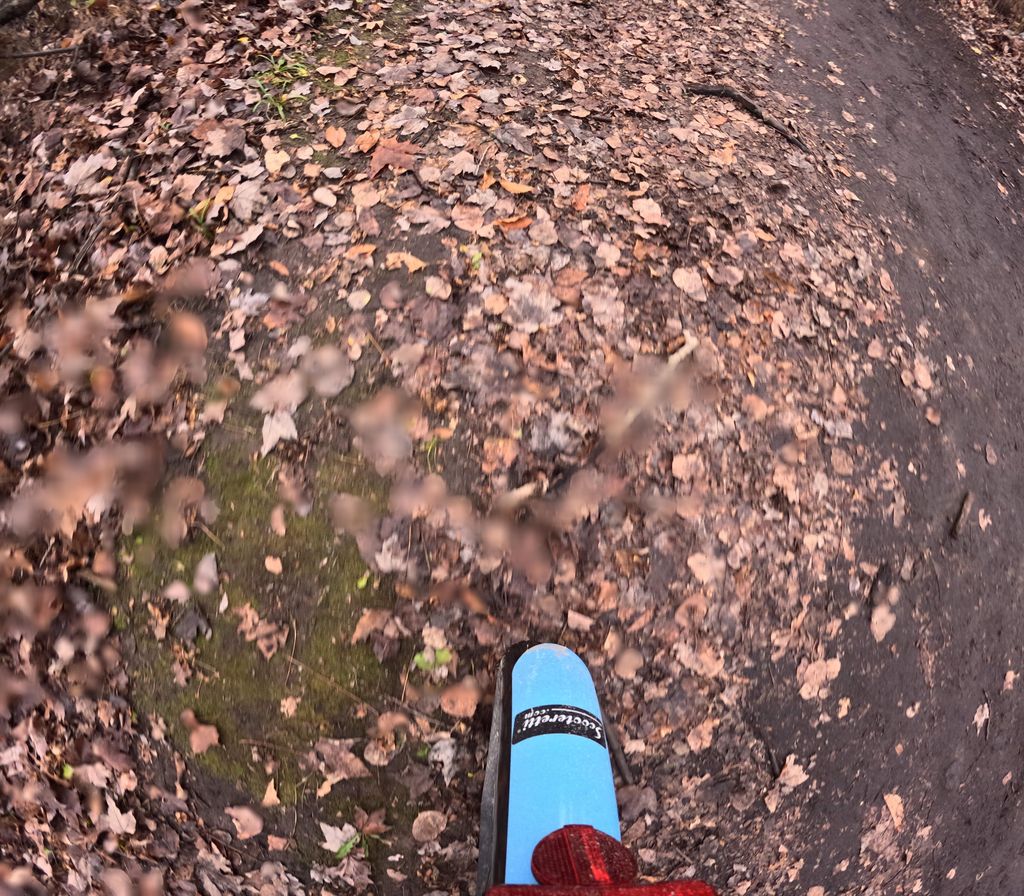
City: ottawa-gatineau